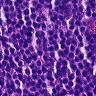
Metastatic tissue present: no